Question: Here is my code,
'''
public class SecondScreenActivity extends Activity {
ListView foodJntListView;
ArrayList<Restaurent> restaurentData;
@Override
protected void onCreate(Bundle savedInstanceState) {
// TODO Auto-generated method stub
super.onCreate(savedInstanceState);
requestWindowFeature(Window.FEATURE_NO_TITLE);
setContentView(R.layout.second_screen);
restaurentData = getFoodJnt();
foodJntListView=(ListView)findViewById(R.id.listView_foodjnt);
foodJntListView.bringToFront();
// setting the adapter to the list
foodJntListView.setAdapter(new RestaurantBaseAdapter(this,restaurentData));
//setting the onclick listener,activity on clicking on an item of the
foodJntListView.setOnItemClickListener(new OnItemClickListener() {
@Override
public void onItemClick(AdapterView<?> parent, View view, int position,
long id) {
// TODO Auto-generated method stub
String hotelname=restaurentData.get(position).toString();
//things to write
}
});
}
// get all the list of foodjoints
private ArrayList<Restaurent> getFoodJnt() {
// TODO Auto-generated method stub
ArrayList<Restaurent> results=new ArrayList<Restaurent>();
Restaurent restrnt=new Restaurent();
restrnt.setFoodJointname("Ashila");
restrnt.setCuisine("Biriyani,Moughlai");
restrnt.setAddress("Kolkata,E M Bypass");
restrnt.setOpenhours("10:00am-10:00pm");
results.add(restrnt);
restrnt=new Restaurent();
restrnt.setFoodJointname("Bhajohori Manna");
restrnt.setCuisine("Bengali,Chinese");
restrnt.setAddress("Kolkata,Esplanede");
restrnt.setOpenhours("10:00am-10:00pm");
results.add(restrnt);
restrnt=new Restaurent();
restrnt.setFoodJointname("Bar B Q");
restrnt.setCuisine("Bengali,Chinese,Thai");
restrnt.setAddress("Kolkata,Park Street");
restrnt.setOpenhours("10:00am-10:00pm");
results.add(restrnt);
return results;
}
public void makeAToast(String str) {
//yet to implement
Toast toast = Toast.makeText(this, str, Toast.LENGTH_SHORT);
toast.setGravity(Gravity.CENTER, 0, 0);
toast.show();
}
'''
I can able to show a customized listview with a bunch of textview on it as it's item but,I want to get the Name of the restauirants setOnItemClick on the List view.
e.g whenever I click Click on "Bar B Q","calcutta Food Court",it'll show me only "Bar B Q","calcutta Food Court" not other informations.
thnx in advance.Feel free to if u need anything.
"my application screen shot"
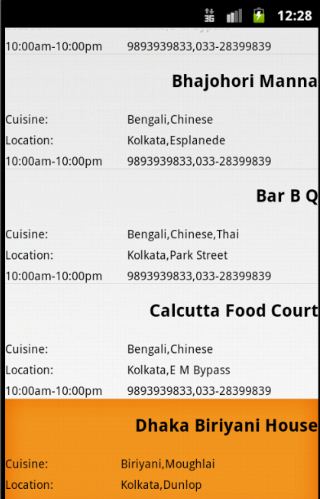
Answer: assume you've got method like 'getFoodJointname()' in your 'Restaurent' class, you can write the below in your 'onItemClick()':
'''
String hotelname = restaurentData.get(position).getFoodJointname();
makeAToast(hotelname);
'''